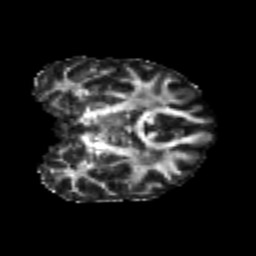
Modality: FA
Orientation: coronal
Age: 23
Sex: female
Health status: healthy
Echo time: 0.074 s